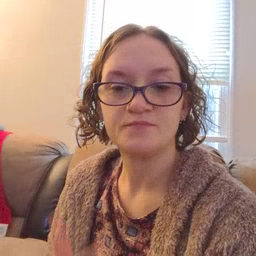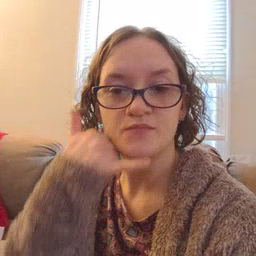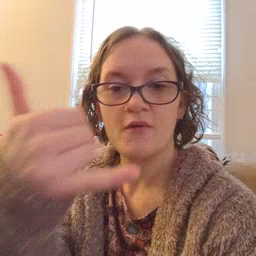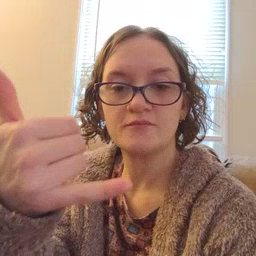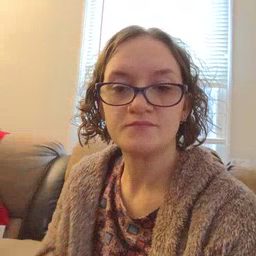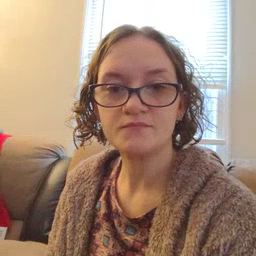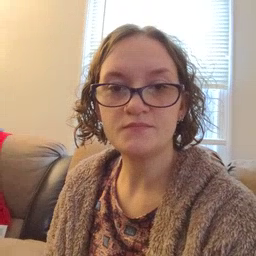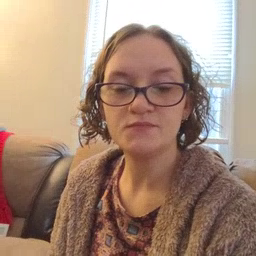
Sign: callonphone